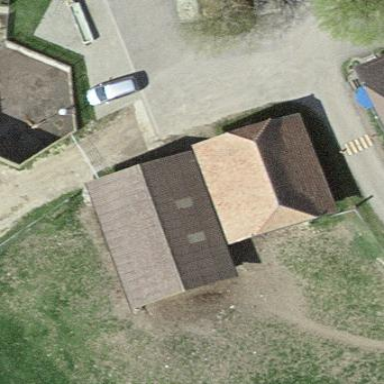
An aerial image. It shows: Barn.